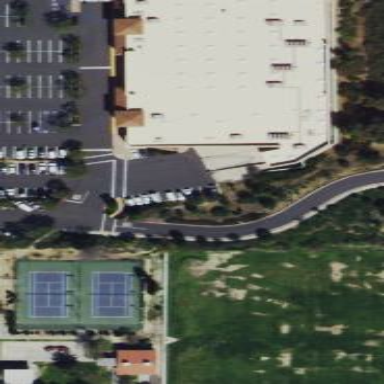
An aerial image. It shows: Retail building.